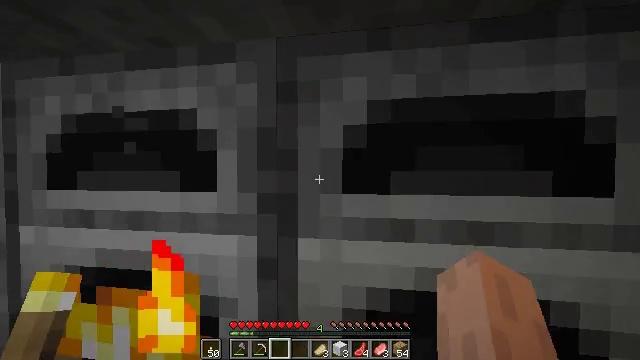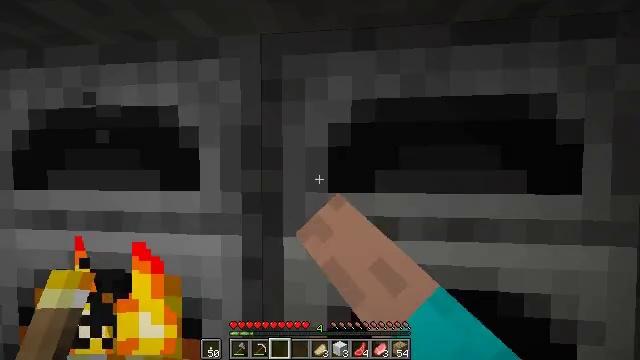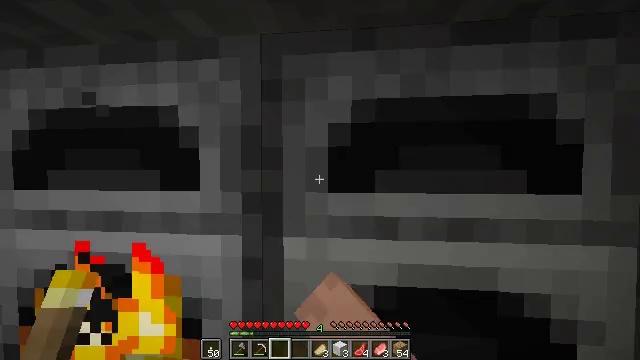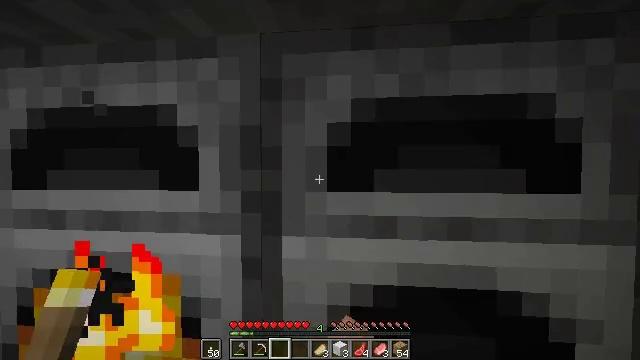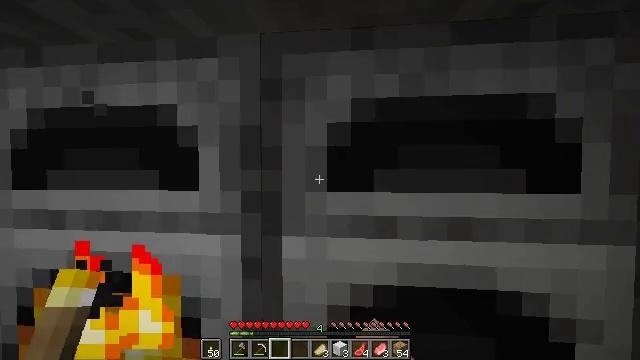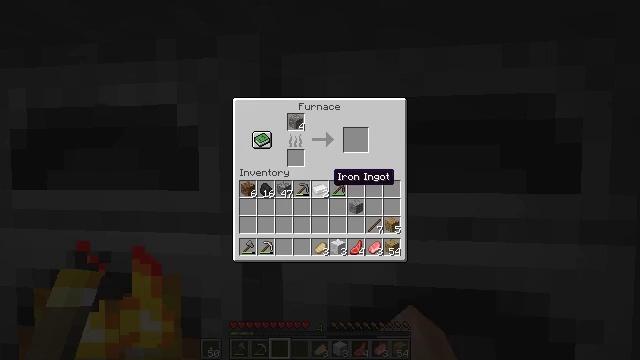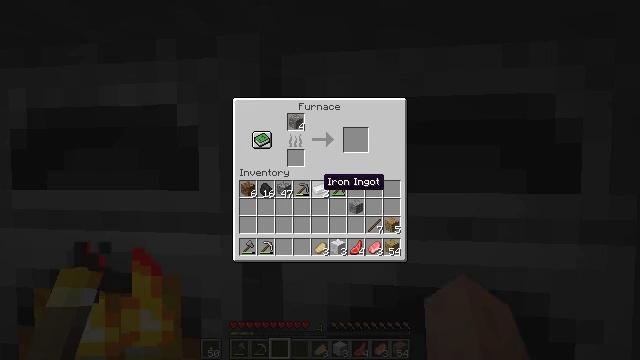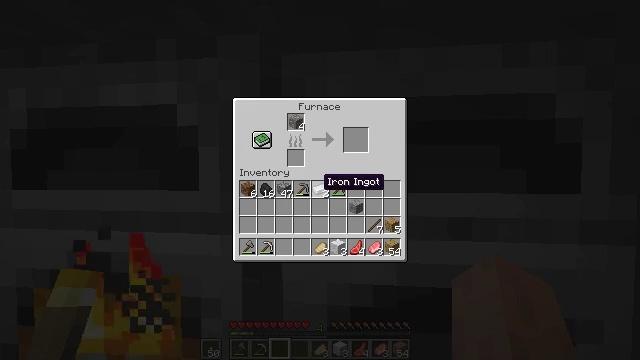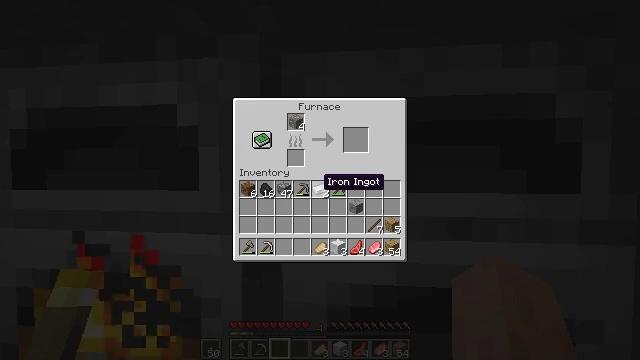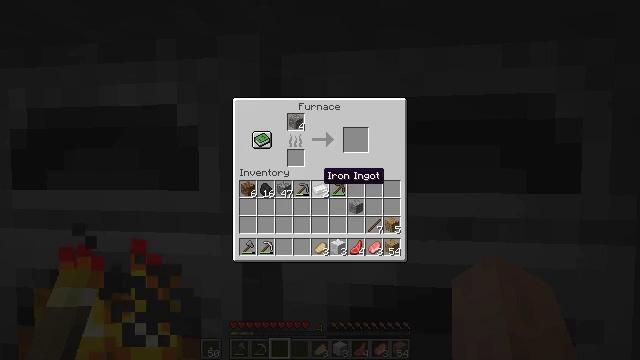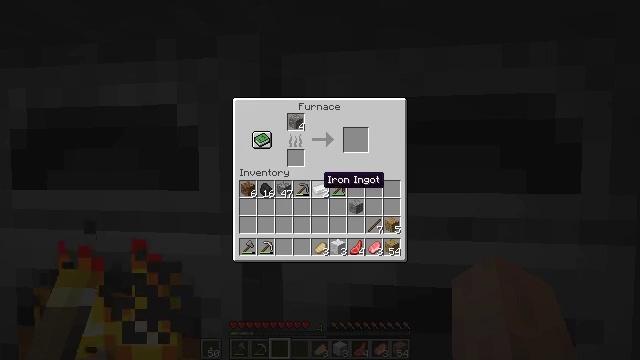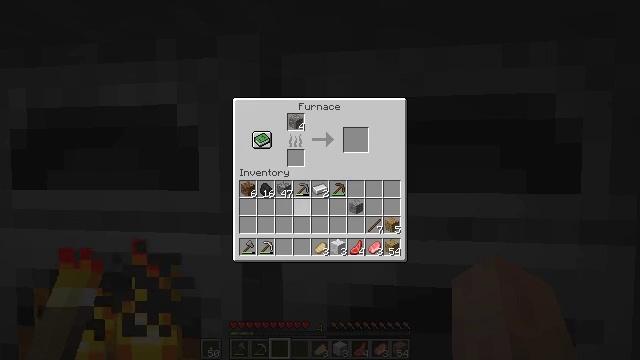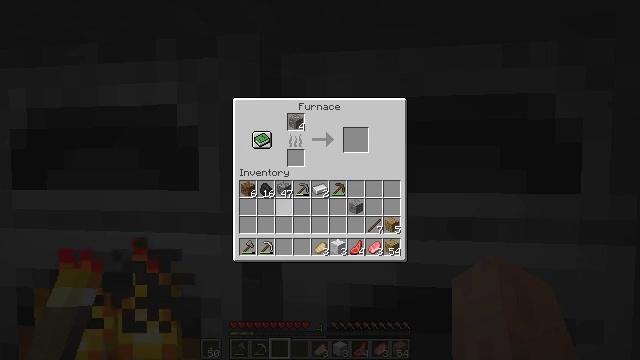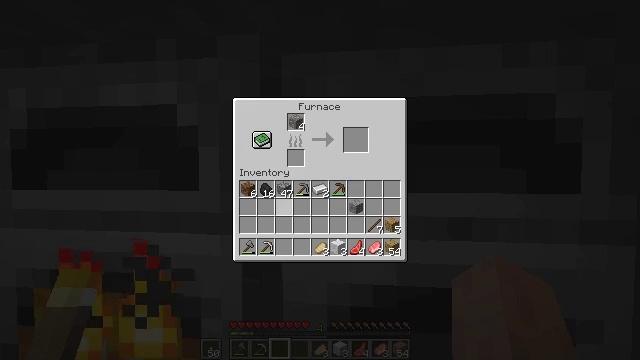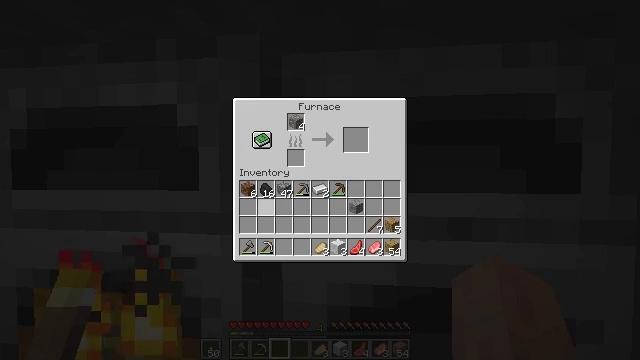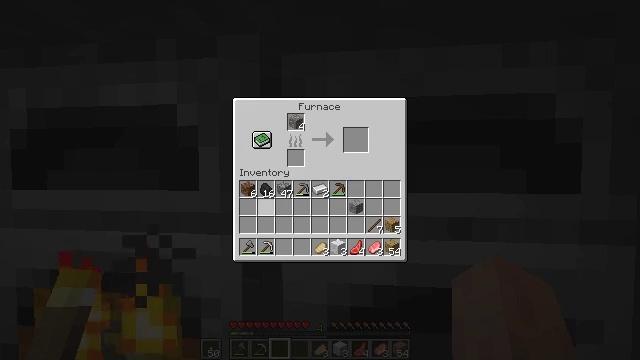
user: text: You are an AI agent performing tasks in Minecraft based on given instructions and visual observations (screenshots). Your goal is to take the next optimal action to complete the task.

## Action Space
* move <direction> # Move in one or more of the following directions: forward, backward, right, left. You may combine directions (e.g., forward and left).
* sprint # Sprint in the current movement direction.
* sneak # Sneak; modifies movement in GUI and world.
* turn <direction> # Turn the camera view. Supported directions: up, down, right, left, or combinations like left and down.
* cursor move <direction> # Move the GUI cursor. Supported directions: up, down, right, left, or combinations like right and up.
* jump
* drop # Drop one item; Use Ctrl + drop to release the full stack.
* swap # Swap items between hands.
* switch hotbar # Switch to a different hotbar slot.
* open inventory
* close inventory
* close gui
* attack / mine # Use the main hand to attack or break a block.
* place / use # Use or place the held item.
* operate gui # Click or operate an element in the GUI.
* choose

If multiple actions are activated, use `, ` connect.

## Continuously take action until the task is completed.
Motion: motion action
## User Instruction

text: Use the crafting grid to craft an oak trapdoor.
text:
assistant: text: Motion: turn right, use / place
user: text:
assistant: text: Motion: use / place
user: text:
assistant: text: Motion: use / place
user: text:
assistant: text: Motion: no_op
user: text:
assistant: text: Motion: open gui
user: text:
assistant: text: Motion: cursor move left
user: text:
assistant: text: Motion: sneak
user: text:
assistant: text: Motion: sneak
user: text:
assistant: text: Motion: sneak
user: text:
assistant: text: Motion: sneak
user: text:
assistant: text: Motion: sneak, cursor move left and down
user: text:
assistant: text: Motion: sneak, cursor move left and down
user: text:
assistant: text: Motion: sneak
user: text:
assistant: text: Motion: sneak, cursor move left and up
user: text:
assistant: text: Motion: sneak
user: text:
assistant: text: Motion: sneak, cursor move up
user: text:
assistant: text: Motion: sneak
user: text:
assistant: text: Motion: sneak
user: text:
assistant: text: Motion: sneak, operate gui
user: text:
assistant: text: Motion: sneak, operate gui
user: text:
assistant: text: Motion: sneak, operate gui
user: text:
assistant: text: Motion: sneak, cursor move right and up
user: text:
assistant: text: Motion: sneak, cursor move right
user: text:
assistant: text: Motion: no_op
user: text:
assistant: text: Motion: no_op
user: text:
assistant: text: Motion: no_op
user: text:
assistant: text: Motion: cursor move left
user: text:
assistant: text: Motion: no_op
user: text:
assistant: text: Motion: no_op
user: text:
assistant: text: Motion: no_op